Question: My meny code is:
'''
<item android:id="@+id/action_map"
android:icon="@android:drawable/ic_dialog_map"
android:title="Add"
android:showAsAction="ifRoom"/>
<item
android:id="@+id/action_settings"
android:showAsAction="never"
android:title="@string/action_settings" />
</menu>
'''
My Fragment code is:
'''
@Override
public View onCreateView(LayoutInflater inflater, ViewGroup container, Bundle savedInstanceState) {
View root = inflater.inflate(R.layout.fragment_where_am_i, container, false);
setHasOptionsMenu(true);
return root;
}
@Override
public void onCreateOptionsMenu(Menu menu, MenuInflater inflater) {
inflater.inflate(R.menu.where_i_am_menu, menu);
super.onCreateOptionsMenu(menu, inflater);
}
@Override
public boolean onOptionsItemSelected(MenuItem item) {
int id = item.getItemId();
switch (id) {
case R.id.action_settings:
startActivity(new Intent(getActivity(), SettingsActivity.class));
return true;
case R.id.action_map:
return true;
}
return super.onOptionsItemSelected(item);
}
'''
And i get next action bar. Why i have 2 settings in that list? And i don't want to add label "Add" to that list, hiw can i make it?

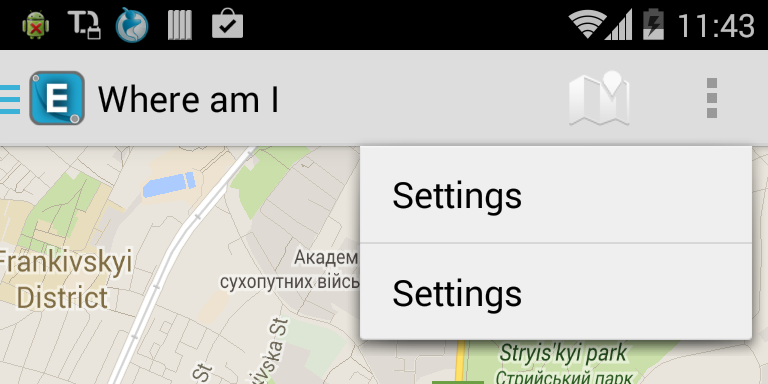
Answer: You should clear the menu:
'''
@Override
public void onCreateOptionsMenu(Menu menu, MenuInflater inflater) {
menu.clear();
inflater.inflate(R.menu.where_i_am_menu, menu);
super.onCreateOptionsMenu(menu, inflater);
}
'''
Hope it helps you :)